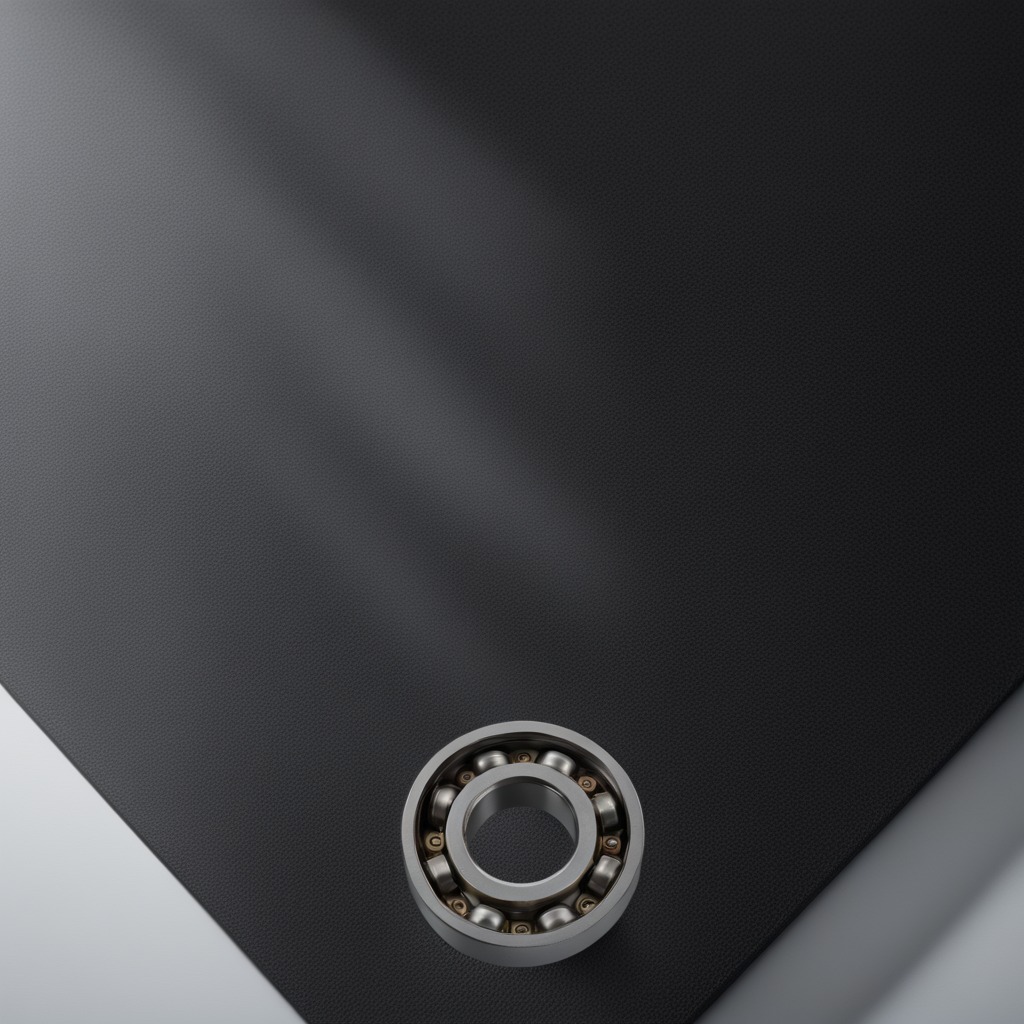
A metal ball bearing is lying on the clean granite tabletop.